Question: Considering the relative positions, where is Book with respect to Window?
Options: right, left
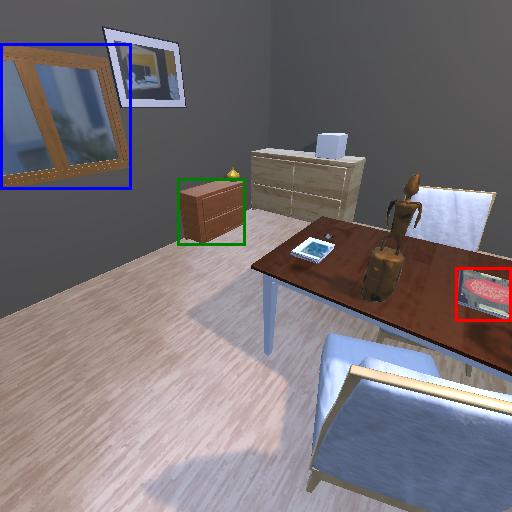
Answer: right